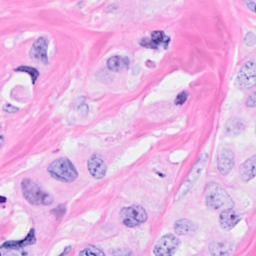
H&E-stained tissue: Breast